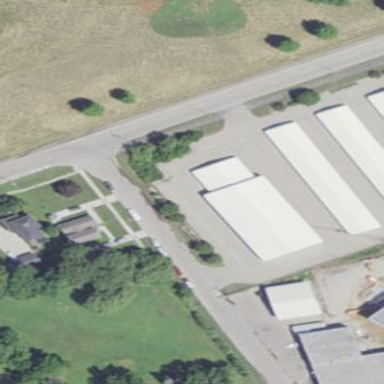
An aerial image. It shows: Building housing storage rental shop.